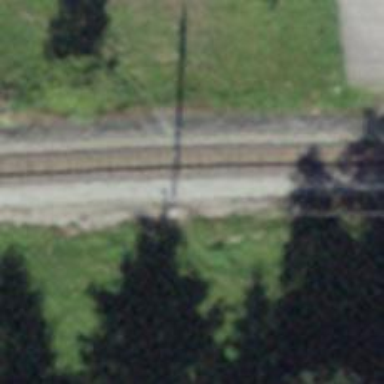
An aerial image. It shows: Narrow gauge railway with electrified contact lines.